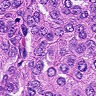
Metastatic tissue present: yes